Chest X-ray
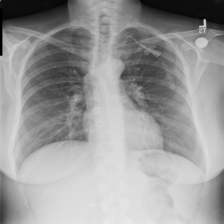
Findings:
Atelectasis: negative
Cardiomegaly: negative
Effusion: negative
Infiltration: negative
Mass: negative
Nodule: negative
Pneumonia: negative
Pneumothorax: negative
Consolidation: negative
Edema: negative
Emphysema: negative
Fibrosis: negative
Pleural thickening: negative
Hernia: negative